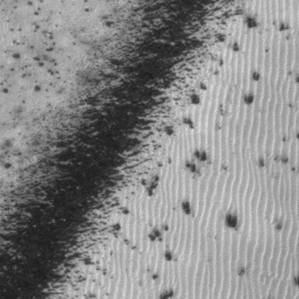
Label: frost